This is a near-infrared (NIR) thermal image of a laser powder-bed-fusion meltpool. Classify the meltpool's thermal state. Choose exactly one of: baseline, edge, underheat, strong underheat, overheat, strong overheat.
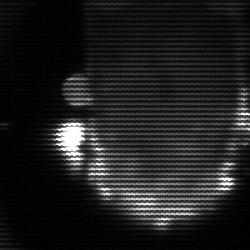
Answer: baseline